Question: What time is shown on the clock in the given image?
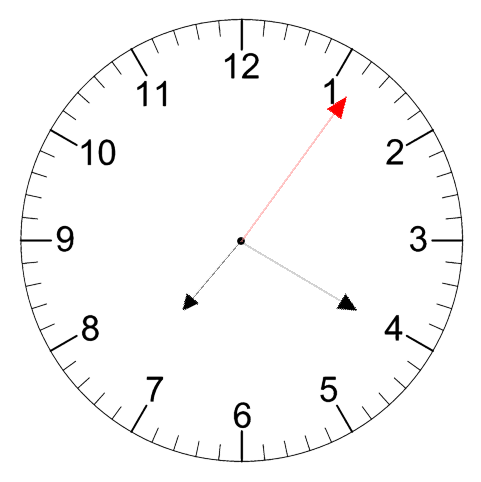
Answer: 07:20:06